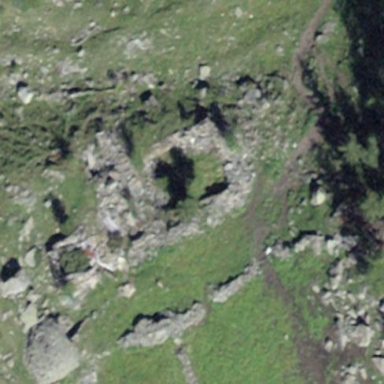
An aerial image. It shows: Building in ruins.